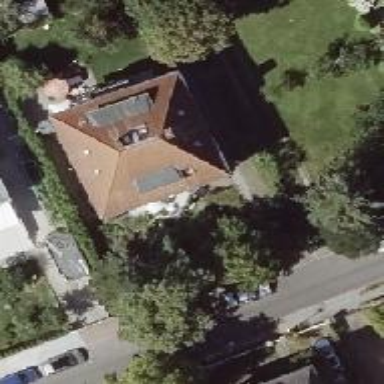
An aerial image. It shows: Building with hipped roof shape.